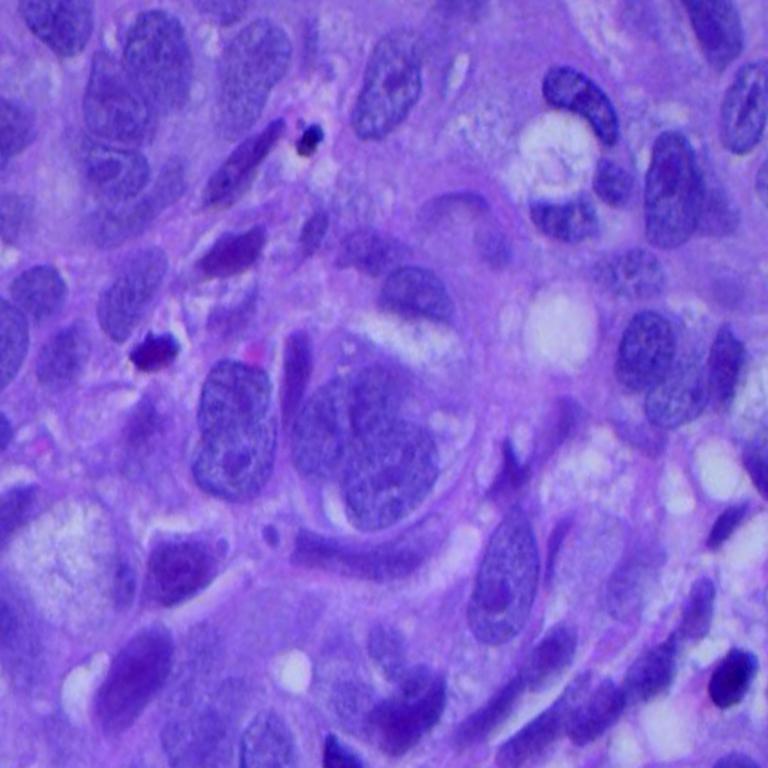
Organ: lung
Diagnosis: squamous carcinomas